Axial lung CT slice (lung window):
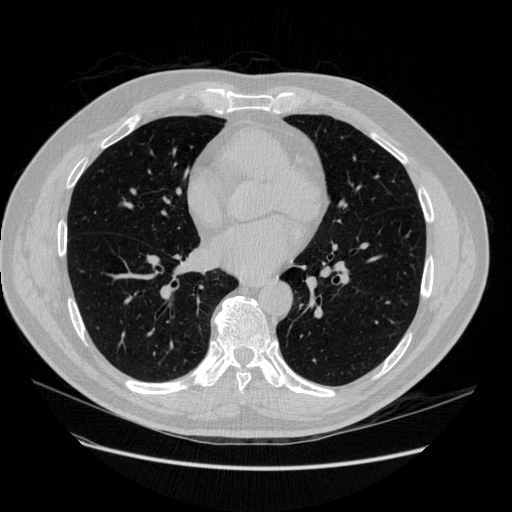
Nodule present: no